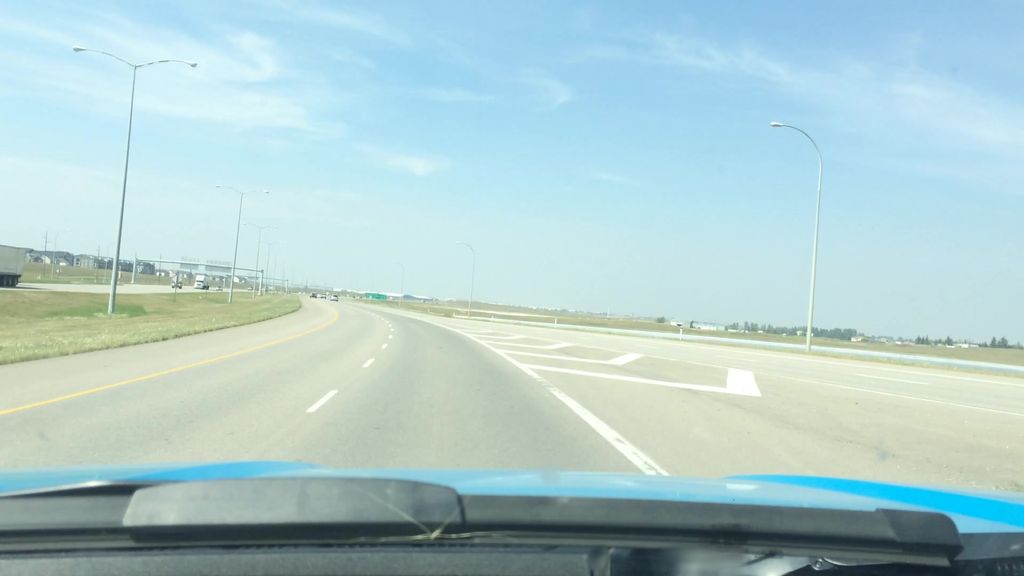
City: calgary